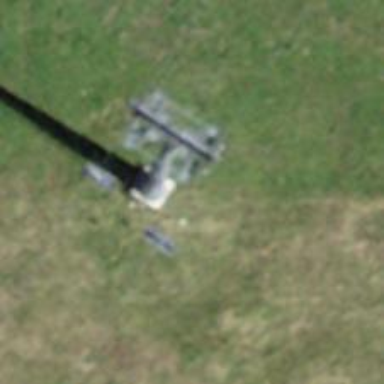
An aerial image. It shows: Pylon for aerialway.